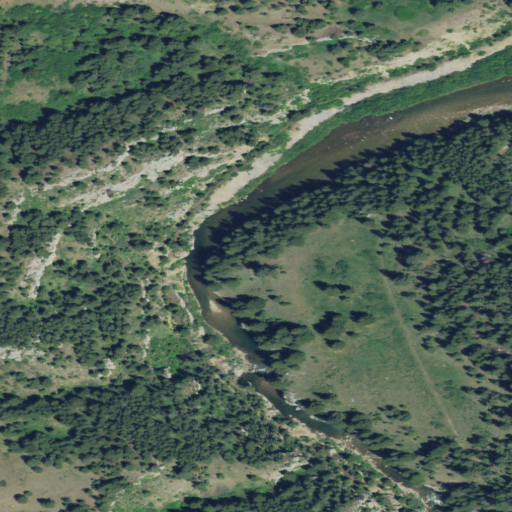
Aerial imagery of depression(s) in Montana named Sluice Boxes containing evergreen forest and shrub